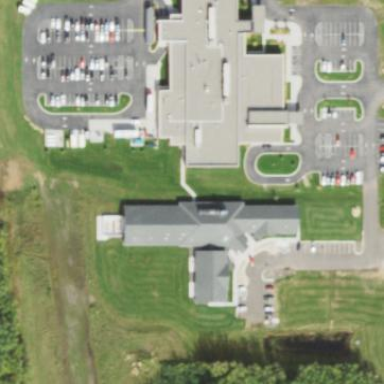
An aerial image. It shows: Hospital providing healthcare services.